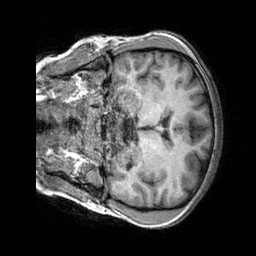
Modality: T1w
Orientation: coronal
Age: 21
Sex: female
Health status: healthy
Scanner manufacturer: siemens
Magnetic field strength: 3 T
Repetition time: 2.3 s
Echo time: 0.00303 s